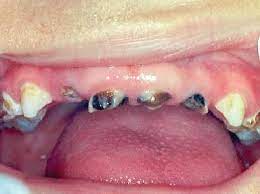
Condition: Caries